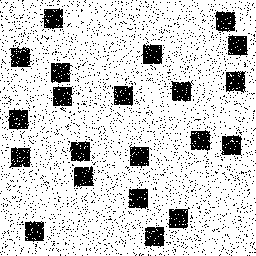
Squares: 21
Triangles: 0
Stars: 0
Total shapes: 21